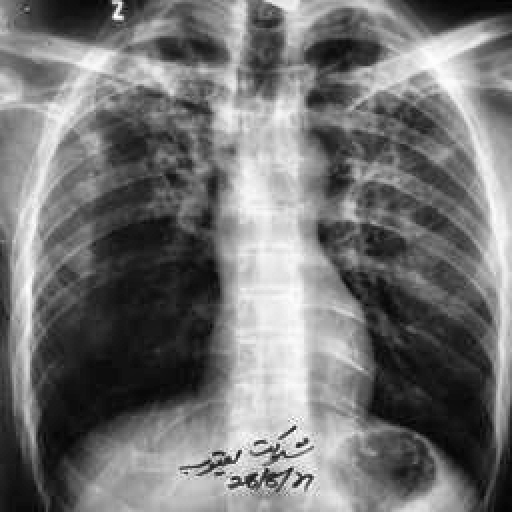
Finding: TUBERCULOSIS